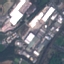
Label: Industrial